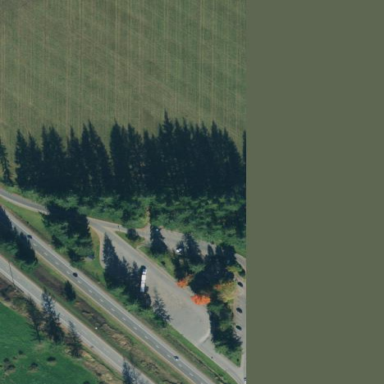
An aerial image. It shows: Rest area along the road.